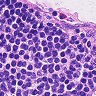
Metastatic tissue present: no